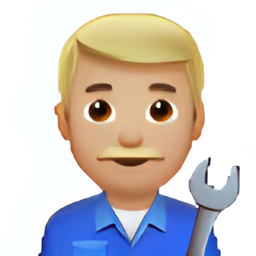
Name: male mechanic type 3
Emoji: 👨🏼‍🔧
Group: People & Body
Sub-group: person-role